Interaction volume radius: 5 \u00c5
Interaction volume height: 15 \u00c5
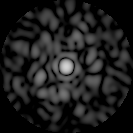
Disorder parameter: 0.8533